Question: I have a jsp I'm working on and I was wondering if there is an easy javascript function that can figure out which element in a list is selected and then move that element to another on the same jsp?
here is the screen shot of the jsp:

this is the code:
'''
<% Venue v = (Venue)session.getAttribute("currentVenue"); %>
<% List<Conceptual_Package> cpList = Conceptual_PackageDAO.getInstance().getByVenue(v.getId()); %>
What Packages do you want to see?
<form method="post" action="ttp.actions.Sale3PackAction.action">
<select name="packid" id="packid">
<% for (Conceptual_Package cp: cpList) { %>
<option value="<%=cp.getId()%>"><%=cp.getName1()%></option>
<% } %>
</select>
<input type="button" value=" next " onclick="getSeats();"/>
</form>
<!--new-->
Available Seats:
<select name="eventSeatid" size="10" id="aSeats">
<!-- <option value="aSeats"></option>-->
</select>
<input type="button" value=" Add "/>
Selected Seats:
<form method="post" action="ttp.actions.sale4Action.action">
<select name="eventSeat2id" size="10" id="seat2">
<option value="seat2"></option>
</select>
</form>
'''
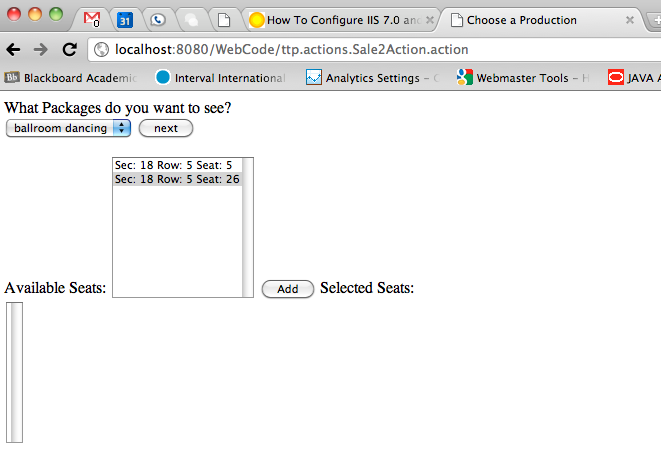
Answer: Not tested it, but something along the lines of
'''
var option = document.getElementById("....").parentElement.removeChild;
document.getElementsByName("seat2")[0].appendChild(option);
'''